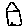
Label: house